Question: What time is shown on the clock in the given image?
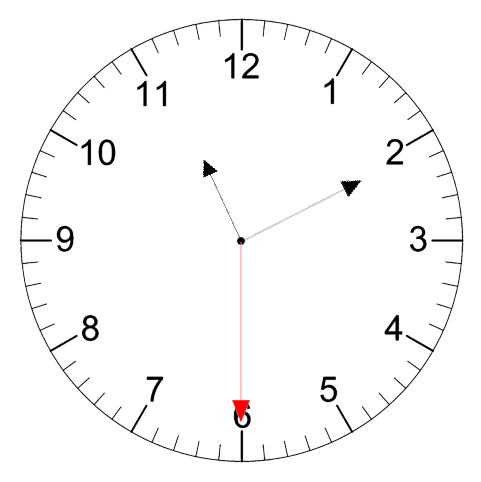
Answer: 11:10:30